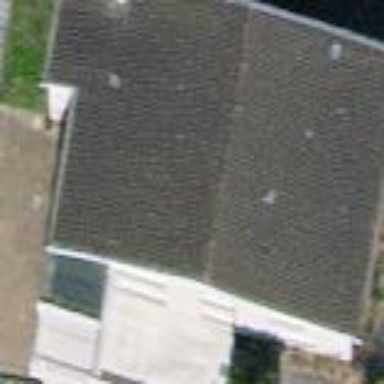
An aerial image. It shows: Detached building with gabled roof.